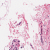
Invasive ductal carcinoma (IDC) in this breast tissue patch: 0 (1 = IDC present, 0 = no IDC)